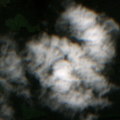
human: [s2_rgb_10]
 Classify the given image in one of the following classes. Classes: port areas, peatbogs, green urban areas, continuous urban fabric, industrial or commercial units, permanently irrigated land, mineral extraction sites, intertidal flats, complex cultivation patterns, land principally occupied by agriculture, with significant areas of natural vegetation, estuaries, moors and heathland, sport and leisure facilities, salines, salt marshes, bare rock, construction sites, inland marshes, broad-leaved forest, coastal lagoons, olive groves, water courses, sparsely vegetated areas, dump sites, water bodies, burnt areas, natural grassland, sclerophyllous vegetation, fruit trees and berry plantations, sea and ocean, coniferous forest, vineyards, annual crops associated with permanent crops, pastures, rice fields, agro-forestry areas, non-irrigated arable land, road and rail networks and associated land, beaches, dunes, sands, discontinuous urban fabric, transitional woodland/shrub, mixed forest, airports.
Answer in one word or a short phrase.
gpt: coniferous forest, mixed forest, transitional woodland/shrub